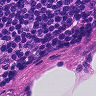
Metastatic tissue present: no